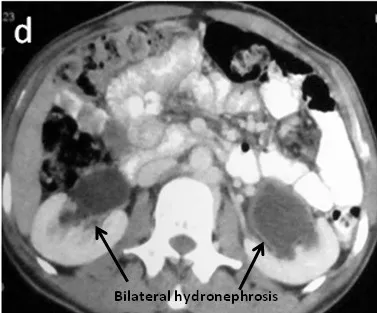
There was bilateral hydroureteronephrosis (d).
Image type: radiology (ct)